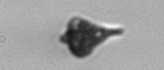
Label: Euglena